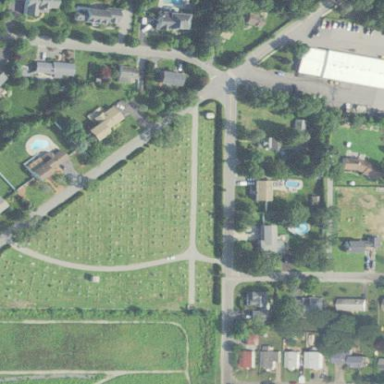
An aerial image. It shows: Cemetery.